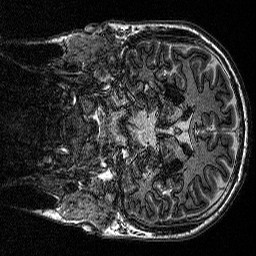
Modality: MP2RAGE
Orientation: coronal
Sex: male
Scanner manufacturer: siemens
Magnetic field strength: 3 T
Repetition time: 5 s
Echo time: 0.00292 s